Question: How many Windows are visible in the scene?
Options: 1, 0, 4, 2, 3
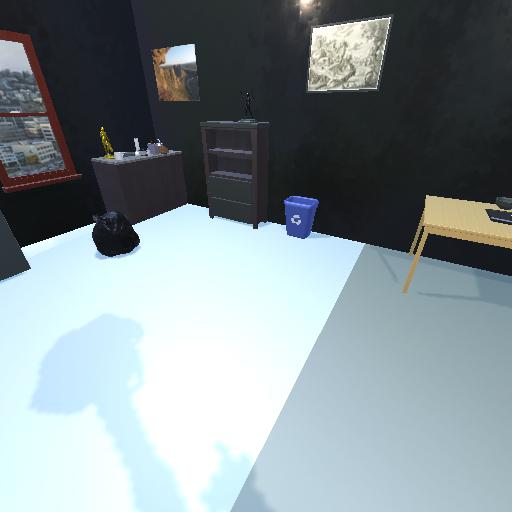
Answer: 1